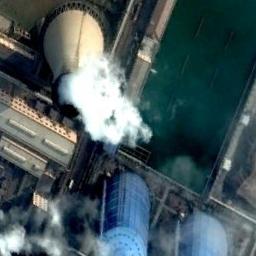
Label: thermal_power_station